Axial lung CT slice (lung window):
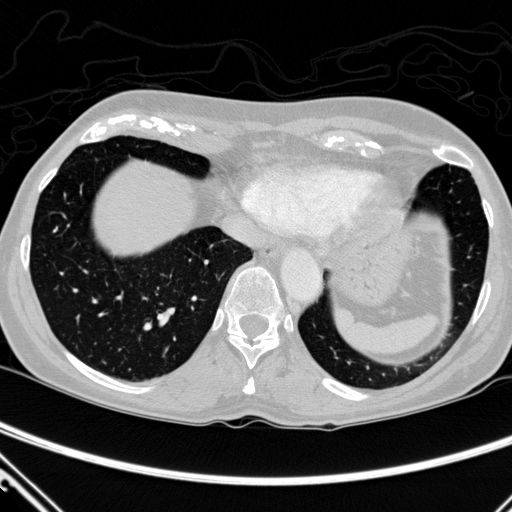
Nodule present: no